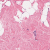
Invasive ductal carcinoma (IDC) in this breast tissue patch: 0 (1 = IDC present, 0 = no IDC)